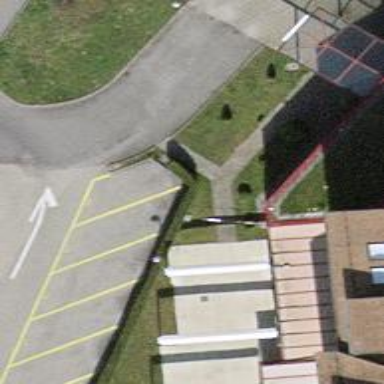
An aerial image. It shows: Hedge barrier.